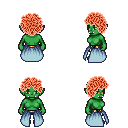
a pixel art fantasy rpg character, female body template, orc, green skin, overskirt, gold greaves, red curly afro hairstyle, maroon shoes, four views (front, back, left, right), 2x2 character sprite sheet, small pixel art, hard edges, no anti-aliasing